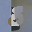
Label: 3